【题型】解答题　【知识点】平面几何　【难度】easy
如图，已知在 $\triangle ABC$ 中，$D$ 是 $BC$ 上的一点，且 $BA^2=BD \cdot BC$。

\vspace{0.5cm}

\noindent (1)求证：$\triangle BDA \sim \triangle BAC$；

\noindent (2)在图中画 $\angle ABC$ 的平分线，分别交边 $AC$、$AD$ 于点 $E$、$F$，求证：$AE \cdot AC = CE \cdot AD$。
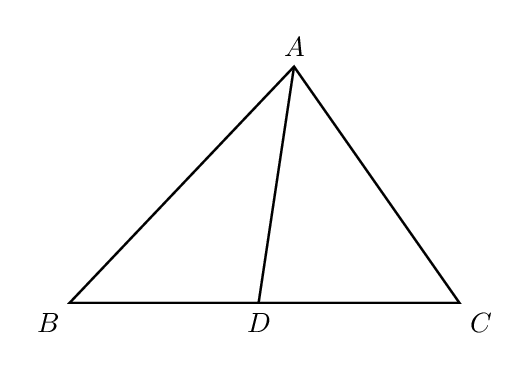
【解答】

\noindent \textbf{【答案】} (1)见解析；(2)见解析

\vspace{0.2cm}
\noindent \textbf{【详解】}
(1) 证明：$\because BA^2 = BD \cdot BC$，
$\therefore \dfrac{AB}{BC} = \dfrac{BD}{AB}$，
又$\because \angle ABD = \angle CBA$，
$\therefore \triangle BDA \backsim \triangle BAC$；

(2) 证明：画出$\angle ABC$的平分线，如图：

$\because BE$平分$\angle ABC$，
$\therefore \dfrac{AE}{EC} = \dfrac{AB}{BC}$，
由(1)知$\triangle BDA \backsim \triangle BAC$，$\therefore \dfrac{AB}{BC} = \dfrac{AD}{AC}$，
$\therefore \dfrac{AE}{EC} = \dfrac{AD}{AC}$，
$\therefore AE \cdot AC = CE \cdot AD$．
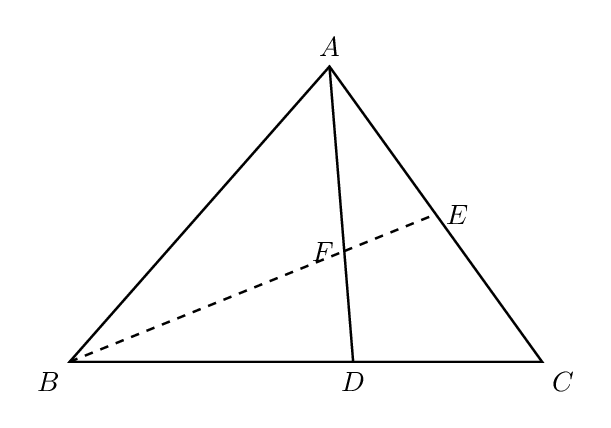